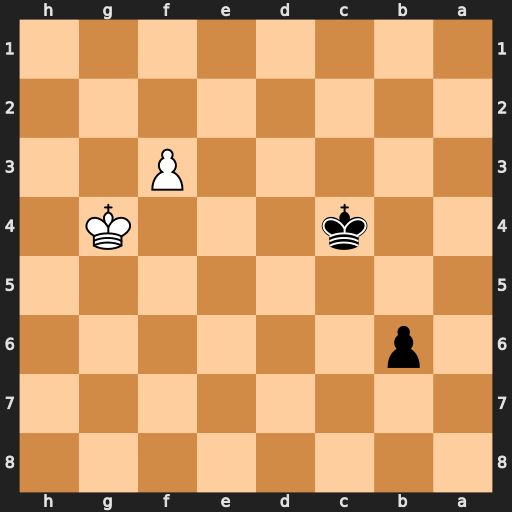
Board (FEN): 8/8/1p6/8/2k3K1/5P2/8/8
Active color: b
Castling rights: -
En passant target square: -
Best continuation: b5 f4 b4 f5 Kd5